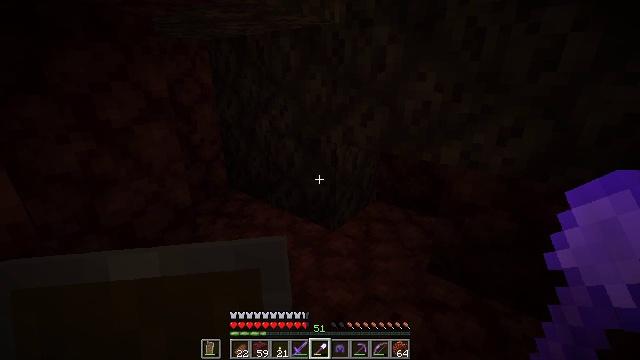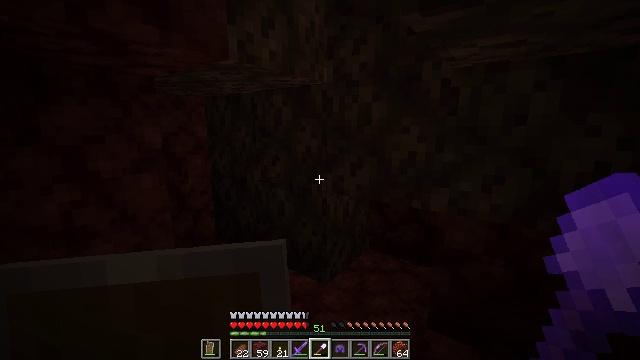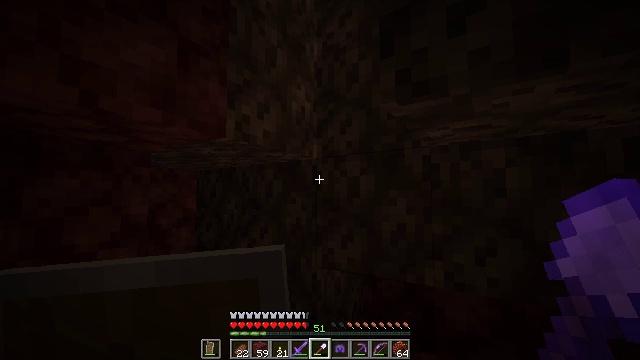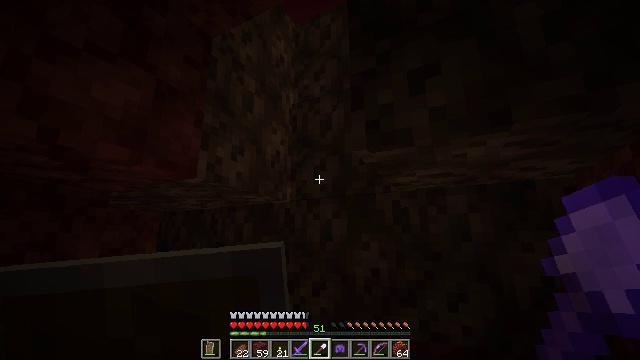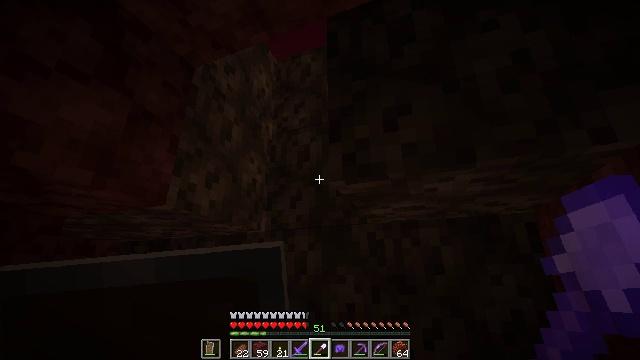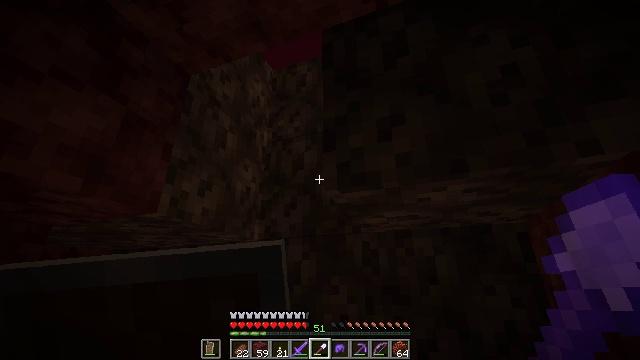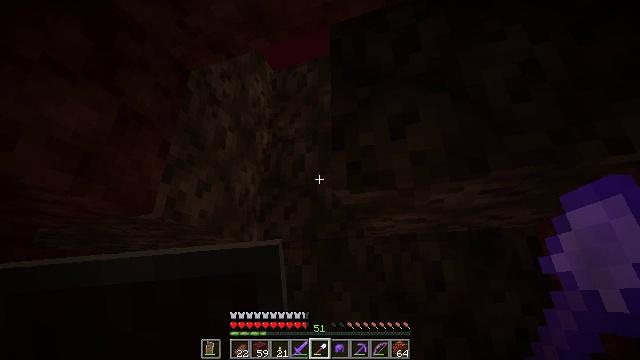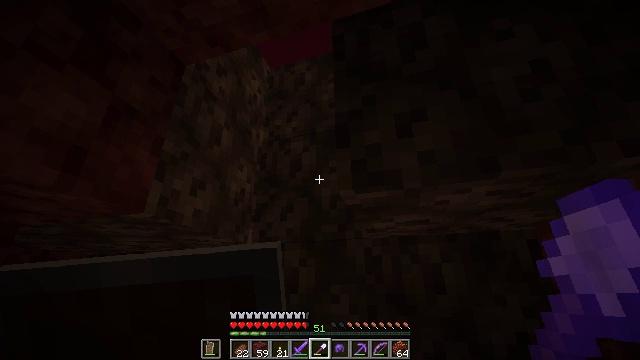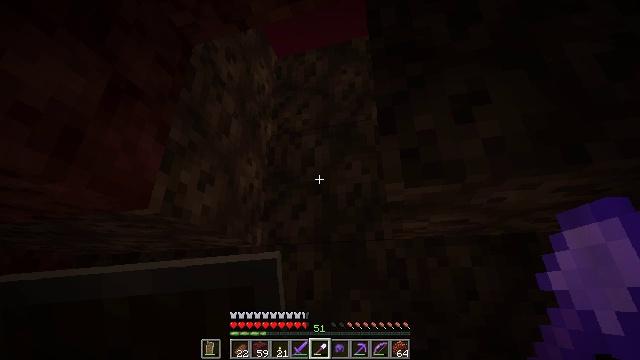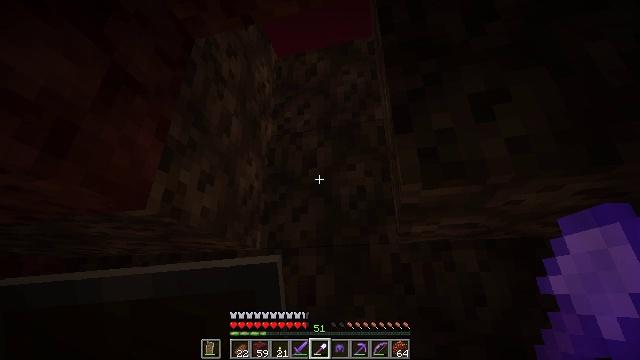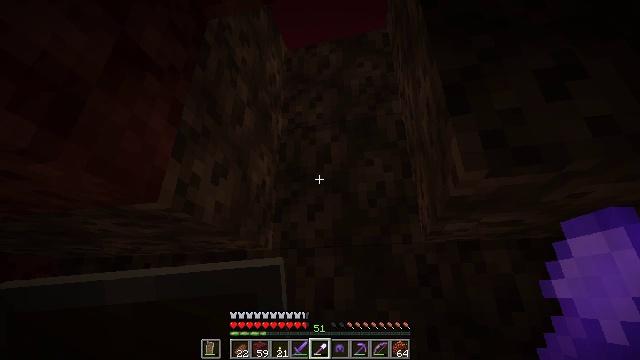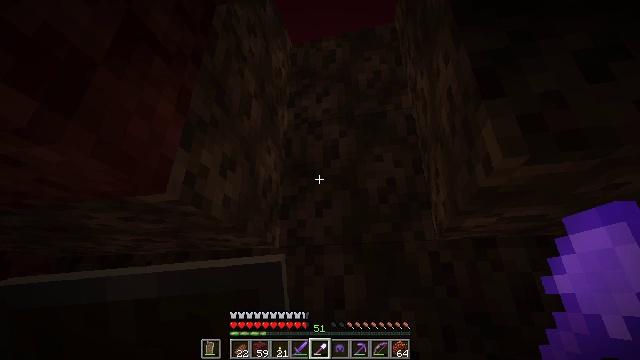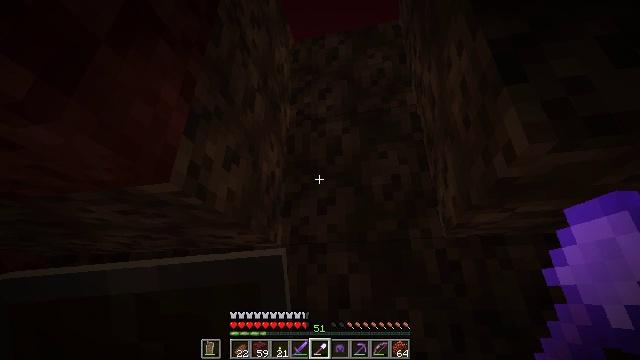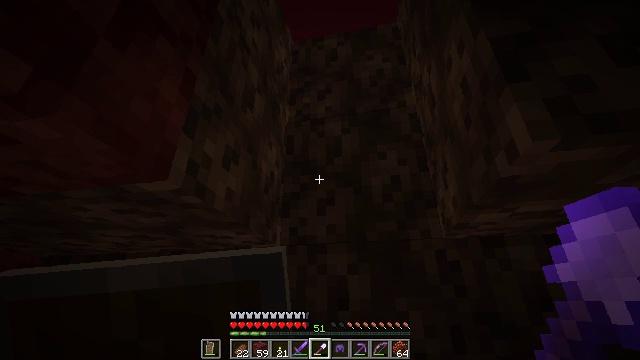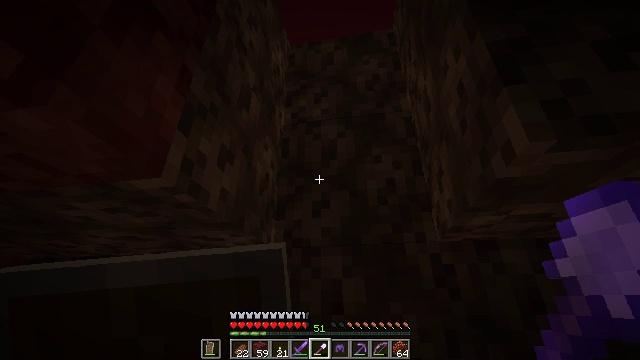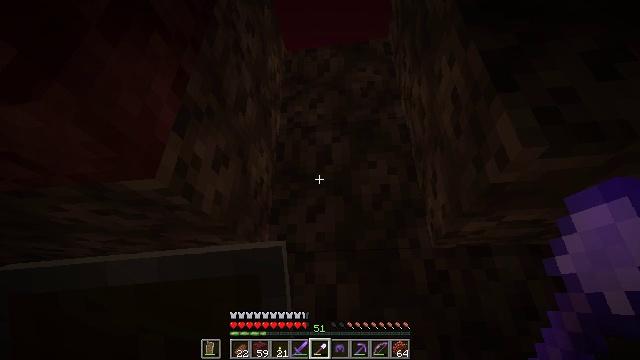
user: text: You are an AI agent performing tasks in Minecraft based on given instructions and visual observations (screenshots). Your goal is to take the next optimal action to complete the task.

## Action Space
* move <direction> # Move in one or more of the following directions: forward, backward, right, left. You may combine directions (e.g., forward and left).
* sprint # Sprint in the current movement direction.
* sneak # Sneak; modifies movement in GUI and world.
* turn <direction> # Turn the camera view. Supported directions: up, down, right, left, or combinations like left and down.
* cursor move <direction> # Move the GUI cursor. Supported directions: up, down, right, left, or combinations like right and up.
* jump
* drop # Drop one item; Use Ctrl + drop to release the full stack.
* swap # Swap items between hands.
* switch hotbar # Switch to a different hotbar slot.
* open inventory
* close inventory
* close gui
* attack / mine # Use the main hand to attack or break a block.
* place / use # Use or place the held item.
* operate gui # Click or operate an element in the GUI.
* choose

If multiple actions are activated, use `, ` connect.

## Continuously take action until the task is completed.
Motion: motion action
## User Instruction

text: Extract soul sand for building purposes.
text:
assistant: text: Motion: turn right and up
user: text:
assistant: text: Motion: turn right and up
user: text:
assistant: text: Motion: turn right and up
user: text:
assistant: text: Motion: turn right and up
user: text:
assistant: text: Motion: turn right and up
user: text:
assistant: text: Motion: move forward and move left, turn right and up
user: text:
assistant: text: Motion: move forward and move left, turn right
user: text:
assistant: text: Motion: move forward and move left, turn right
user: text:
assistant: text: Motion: move forward and move left, turn right
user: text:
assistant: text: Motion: no_op
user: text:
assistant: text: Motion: no_op
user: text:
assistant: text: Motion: no_op
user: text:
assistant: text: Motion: no_op
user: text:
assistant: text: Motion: turn right and up
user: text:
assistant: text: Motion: turn right and up
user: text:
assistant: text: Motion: turn right and up
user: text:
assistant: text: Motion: turn right and up
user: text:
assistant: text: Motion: turn up, attack / mine
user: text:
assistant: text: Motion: attack / mine
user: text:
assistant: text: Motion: attack / mine
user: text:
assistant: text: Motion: turn up
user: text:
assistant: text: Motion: no_op
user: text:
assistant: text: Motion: no_op
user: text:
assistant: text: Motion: no_op
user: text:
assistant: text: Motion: no_op
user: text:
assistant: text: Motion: no_op
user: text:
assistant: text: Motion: no_op
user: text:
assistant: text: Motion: turn down
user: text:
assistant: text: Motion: turn down
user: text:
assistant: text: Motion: turn down